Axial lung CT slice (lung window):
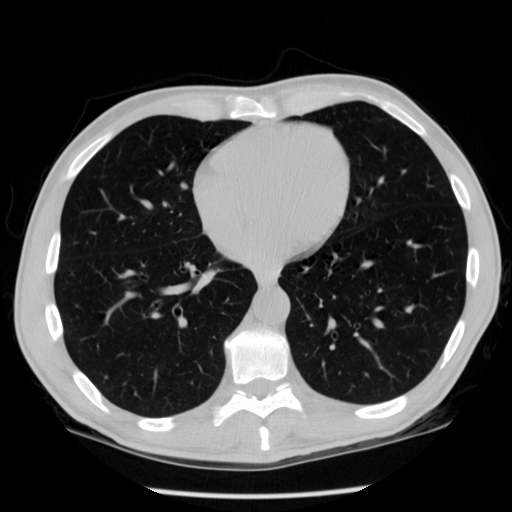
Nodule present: no